Current action and preconditions to check: path_clear

Your task: For each precondition in the list above, predict whether it will hold at this action.

Consider the current scene as observed from the mobile robot's camera, and analyze the predicted future states of all dynamic agents (e.g., people, animals, vehicles, or any moving entities) within the NEXT SECOND.

IMPORTANT: Only answer "very likely" if you are absolutely certain—based on strong, clear evidence—that a dynamic agent will violate the precondition in the predicted future state. Do NOT answer "very likely" for unlikely, ambiguous, or low-probability risks.

Ask yourself for each precondition: Is there a high probability, with clear and convincing evidence, that the predicted future states of any dynamic agent will interfere with the predicted future state of the currently executing action within the NEXT SECOND, causing that precondition to fail?

Assess the risk level based on these predictions. Use "likely" or "very likely" if motions create a clear risk of interference.

Use "neutral" or "improbable" if agents are nearby but their predicted paths are clearly diverging or non-conflicting.

Failure Risk Categories: "very improbable", "improbable", "neutral", "likely", "very likely"

Answer Format: Output ONLY the probability_of_failure value from these categories: "very improbable", "improbable", "neutral", "likely", "very likely"

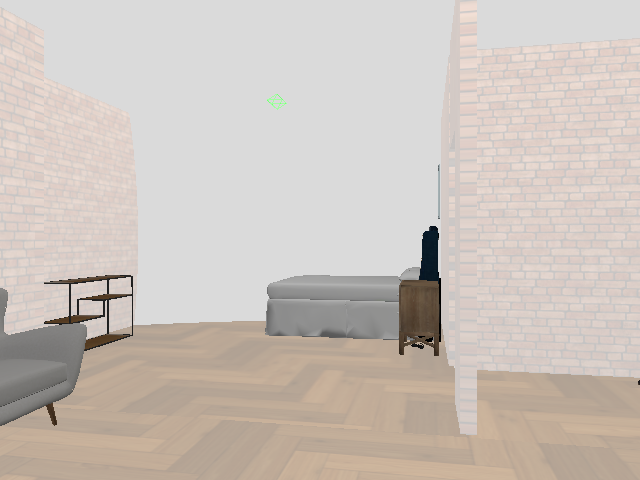

Answer: very improbable